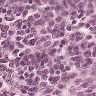
Metastatic tissue present: yes